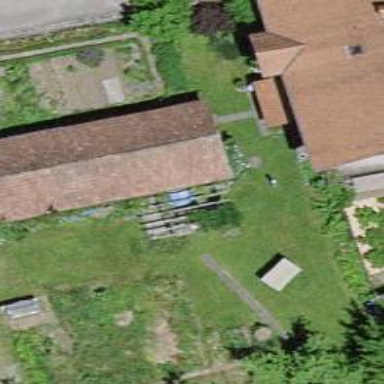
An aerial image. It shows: Barn.